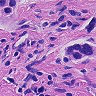
Metastatic tissue present: yes